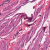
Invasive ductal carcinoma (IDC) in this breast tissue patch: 0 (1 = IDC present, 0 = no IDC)